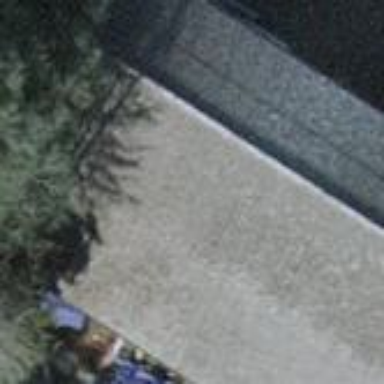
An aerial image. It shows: View of roof of building.